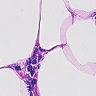
Metastatic tissue present: no